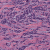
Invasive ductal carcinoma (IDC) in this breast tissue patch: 1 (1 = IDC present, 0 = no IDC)